Question: There seems to be an issue with aligning certain characters to the center of a BoxLayout along the y-axis in Java. I don't know what could cause this, & I've created an SSCCE to demonstrate the effect. In the example, I only use the character 'a', & I draw a line down the direct middle of each JPanel to demonstrate how far off each case is from the center. The case with bold text seems to line up fine, but normal formatting & italics are both grossly off-center, despite using both setAlignmentX & setHorizontalAlignment. Any help on understanding this effect is appreciated.
In the case that somehow the problem is with Java on my specific computer, this is an image of what displays on my screen when I run the SSCCE, which loads three different JPanels with BoxLayouts along the y-axis & puts a centered JLabel with only the character 'a' in each:

& here is the code for the SSCCE:
'''
import javax.swing.*;
import java.awt.*;
import javax.swing.border.*;
public class AlignmentTest extends JPanel
{
public AlignmentTest(char label, int style)
{
JLabel l = new JLabel(Character.toString(label));
setBorder(BorderFactory.createLineBorder(Color.BLACK,1));
setBackground(Color.WHITE);
setLayout(new BoxLayout(this,BoxLayout.Y_AXIS));
setPreferredSize(new Dimension(300,50));
add(Box.createVerticalGlue());
add(l);
l.setFont(l.getFont().deriveFont(style));
l.setAlignmentX(CENTER_ALIGNMENT);
l.setHorizontalAlignment(JLabel.CENTER);
add(Box.createVerticalGlue());
}
public static void main(String[] args)
{
JFrame f = new JFrame("Alignment Test");
f.setDefaultCloseOperation(JFrame.EXIT_ON_CLOSE);
f.setLayout(new GridLayout(1,0,5,5));
f.add(new AlignmentTest('a',Font.PLAIN));
f.add(new AlignmentTest('a',Font.BOLD));
f.add(new AlignmentTest('a',Font.ITALIC));
f.pack();
f.setVisible(true);
}
public void paintComponent(Graphics g)
{
super.paintComponent(g);
g.drawLine(getWidth()/2,0,getWidth()/2,getHeight());
}
}
'''
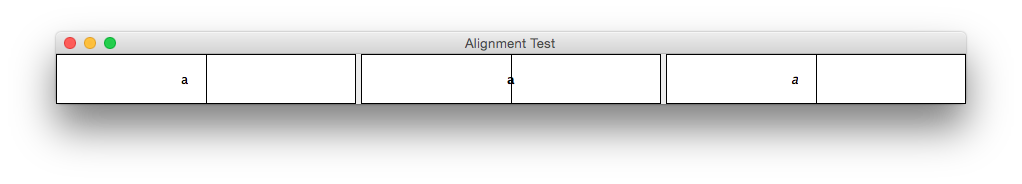
Answer: Using JDK7 on Windows 7 none of the characters are center aligned.
I made some changes to display a JTextField and I played with the columns of the JTextField (1, 3, 5). As the columns increased the center aligned improved and was reasonable at columns 5 and above.
So the problem is somehow related to the width of the component.
I would guess there is some weird rounding error in the layout. This seems like a bug to me.
In case you are interested in a layout that provides some similar functionality to the BoxLayout you can check out the <URL>. The changes to your example are minor:
'''
import javax.swing.*;
import java.awt.*;
import javax.swing.border.*;
public class AlignmentTest extends JPanel
{
public AlignmentTest(char label, int style)
{
JLabel l = new JLabel(Character.toString(label));
setBorder(BorderFactory.createLineBorder(Color.BLACK,1));
setBackground(Color.WHITE);
// setLayout(new BoxLayout(this,BoxLayout.Y_AXIS));
setLayout(new RelativeLayout(RelativeLayout.Y_AXIS));
setPreferredSize(new Dimension(300,50));
// add(Box.createVerticalGlue());
add(Box.createVerticalGlue(), new Float(1));
add(l);
l.setFont(l.getFont().deriveFont(style));
l.setAlignmentX(CENTER_ALIGNMENT);
l.setHorizontalAlignment(JLabel.CENTER);
// add(Box.createVerticalGlue());
add(Box.createVerticalGlue(), new Float(1));
}
public static void main(String[] args)
{
JFrame f = new JFrame("Alignment Test");
JScrollPane scroller = new JScrollPane();
JPanel panel = new JPanel(new GridLayout(1,0,5,5));
f.setDefaultCloseOperation(JFrame.EXIT_ON_CLOSE);
f.setLayout(new GridLayout(1,0,5,5));
f.add(new AlignmentTest('a',Font.PLAIN));
f.add(new AlignmentTest('a',Font.BOLD));
f.add(new AlignmentTest('a',Font.ITALIC));
f.pack();
f.setVisible(true);
}
public void paintComponent(Graphics g)
{
super.paintComponent(g);
g.drawLine(getWidth()/2,0,getWidth()/2,getHeight());
}
}
'''